Field crop: tomato
Growth stage: 2
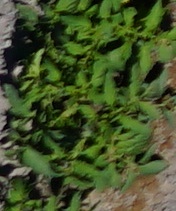
Species: tomato